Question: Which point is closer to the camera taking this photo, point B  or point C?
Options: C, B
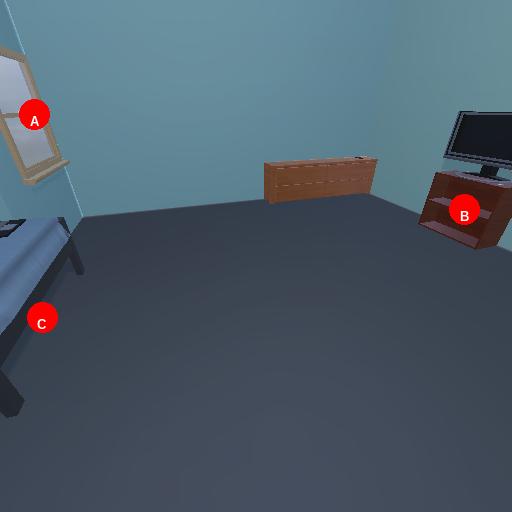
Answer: C